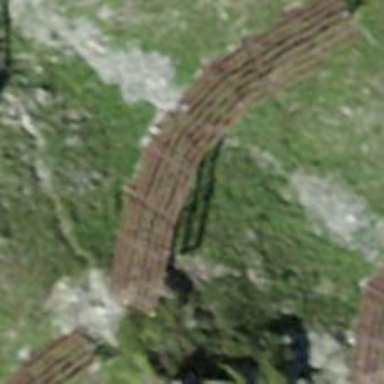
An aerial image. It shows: Snow fence that is man-made.